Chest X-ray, PA view. Patient: 62 years old, sex F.
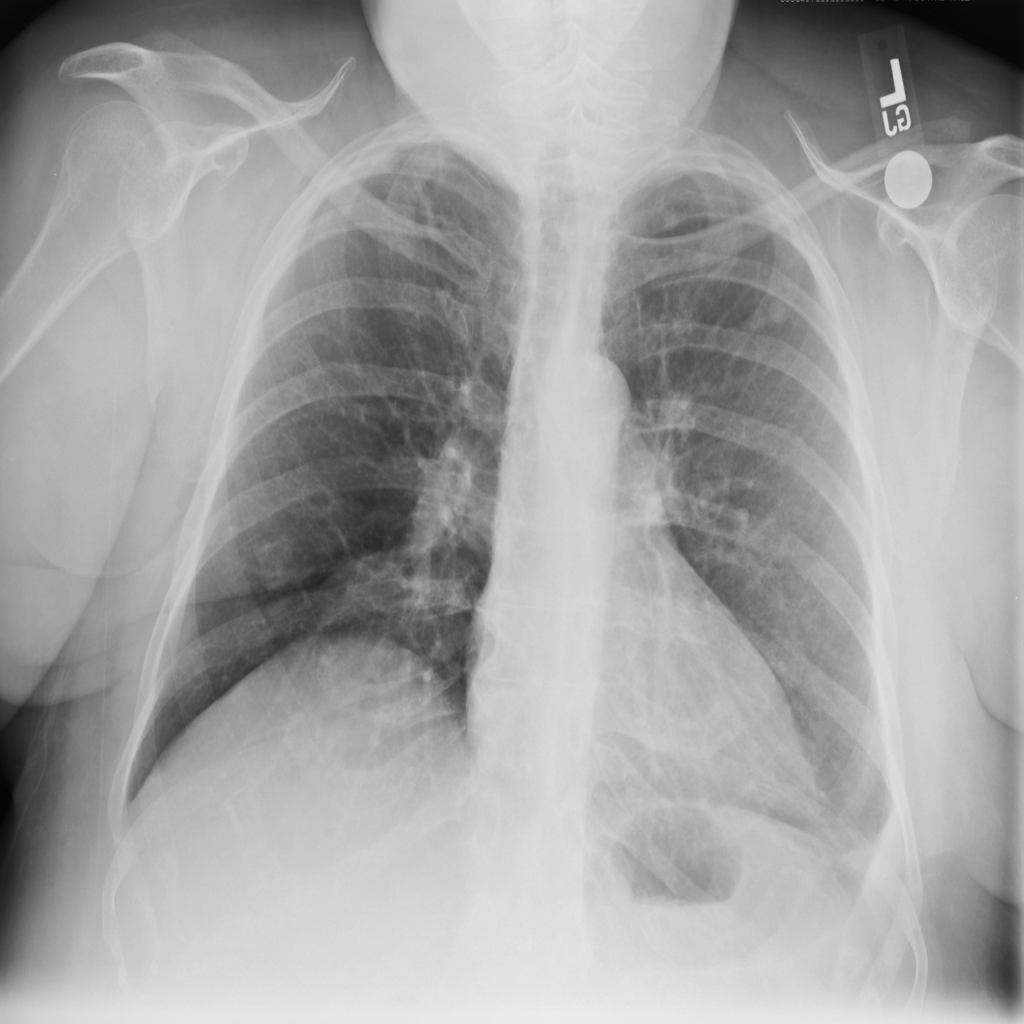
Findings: No Finding